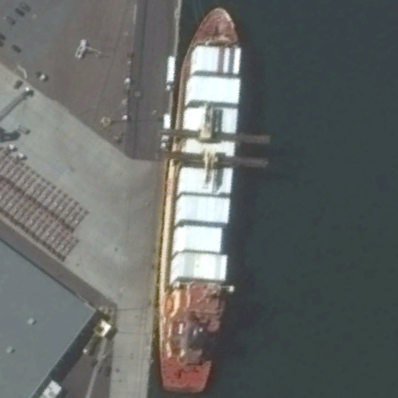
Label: civil